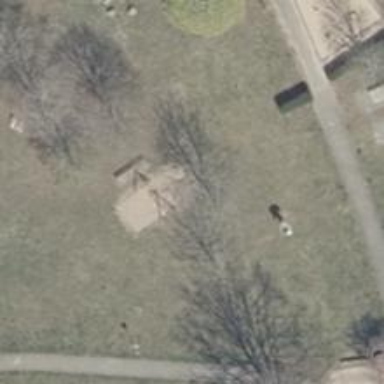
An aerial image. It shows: Playground with swings.